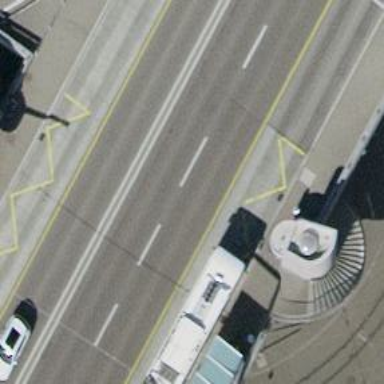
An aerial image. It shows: Bus stop for trolleybuses with designated stop position for public transport.